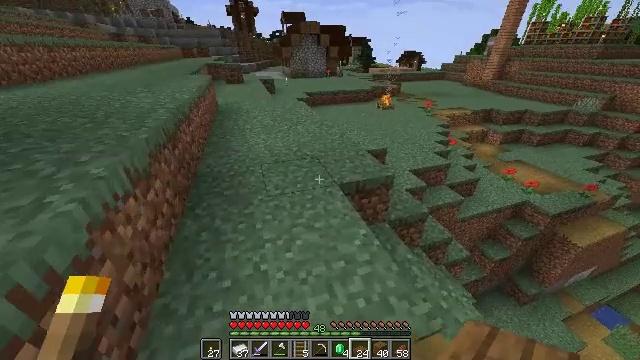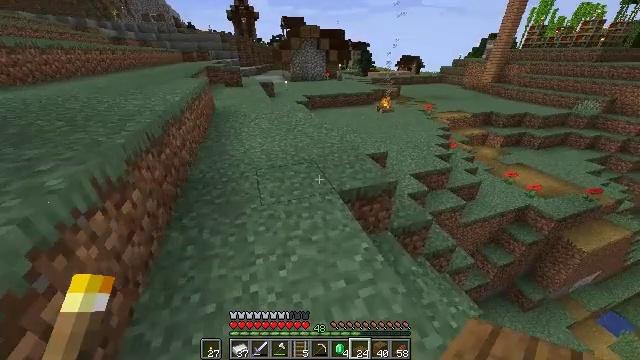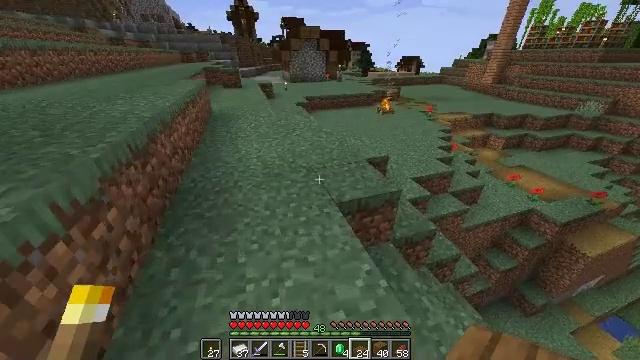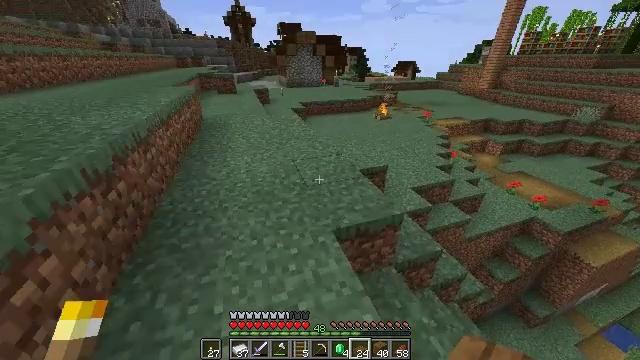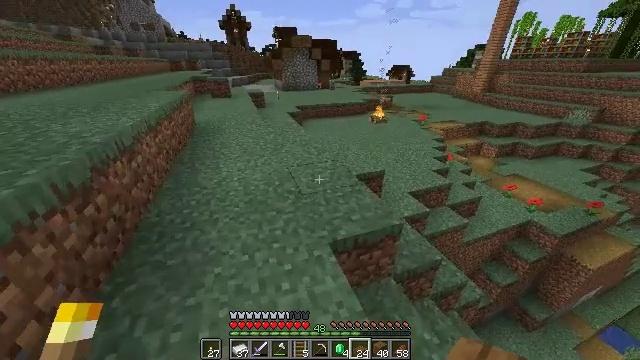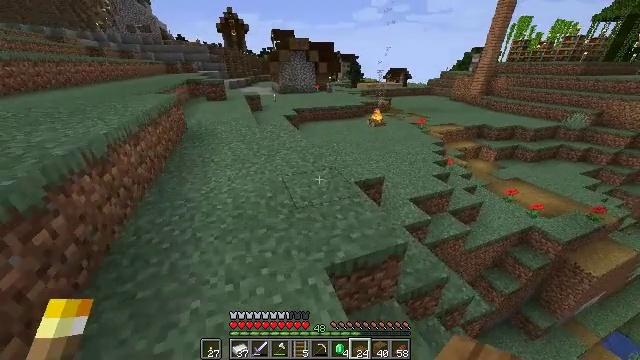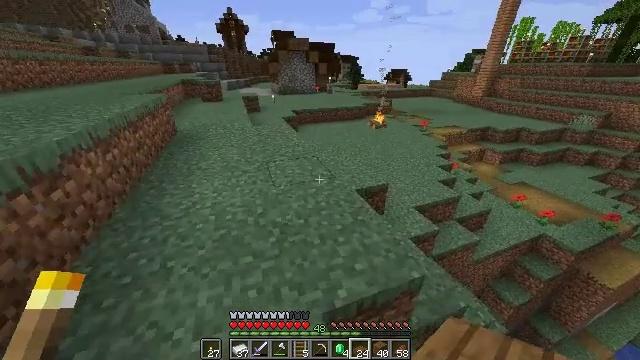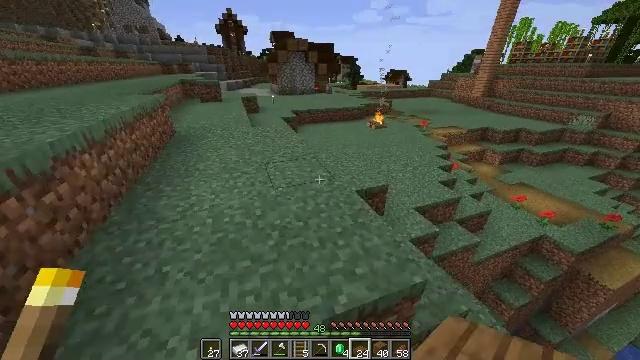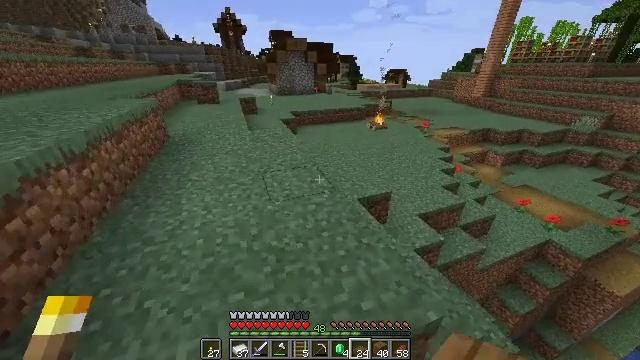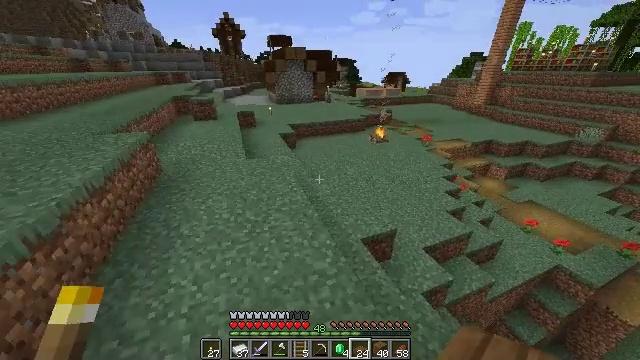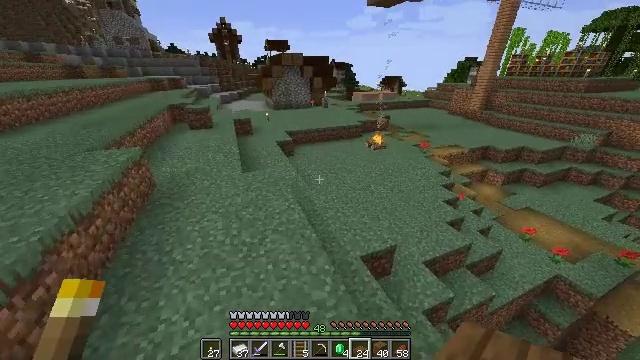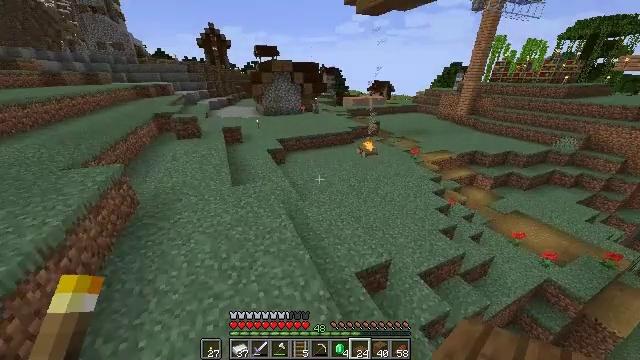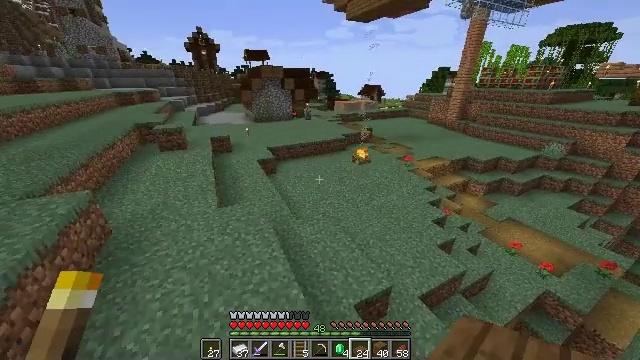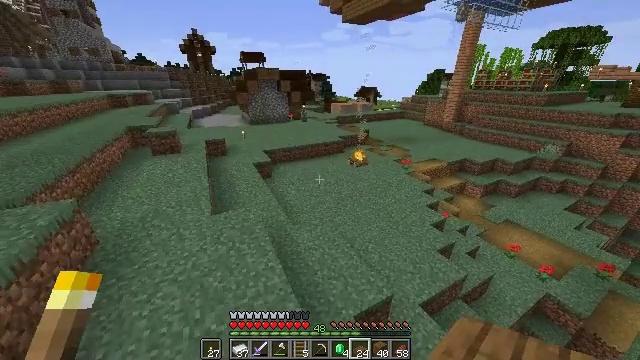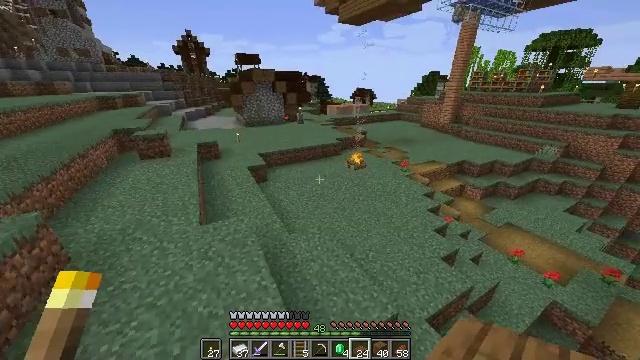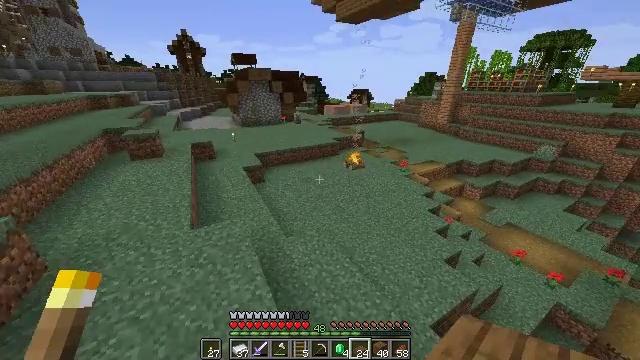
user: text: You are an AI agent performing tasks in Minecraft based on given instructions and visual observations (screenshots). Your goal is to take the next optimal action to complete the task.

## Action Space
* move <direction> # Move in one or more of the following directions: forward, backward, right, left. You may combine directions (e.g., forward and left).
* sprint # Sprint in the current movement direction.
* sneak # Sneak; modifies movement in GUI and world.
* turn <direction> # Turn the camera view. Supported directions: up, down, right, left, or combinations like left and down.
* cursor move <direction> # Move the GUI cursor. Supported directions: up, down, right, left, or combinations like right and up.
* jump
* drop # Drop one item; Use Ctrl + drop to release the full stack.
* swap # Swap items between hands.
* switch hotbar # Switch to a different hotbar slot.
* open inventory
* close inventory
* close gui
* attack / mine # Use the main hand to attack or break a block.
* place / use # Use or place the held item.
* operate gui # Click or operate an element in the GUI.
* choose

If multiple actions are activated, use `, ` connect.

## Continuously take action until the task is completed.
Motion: motion action
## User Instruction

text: Drop a spruce slab.
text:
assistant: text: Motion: move forward, sprint
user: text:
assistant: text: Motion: move forward, sprint
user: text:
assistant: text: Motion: move forward, sprint, turn up
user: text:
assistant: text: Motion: move forward, turn right
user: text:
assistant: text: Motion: move forward
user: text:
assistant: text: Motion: move forward
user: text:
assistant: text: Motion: move forward
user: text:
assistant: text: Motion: move forward, jump
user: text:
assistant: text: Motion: move forward, jump
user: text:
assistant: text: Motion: move forward, jump
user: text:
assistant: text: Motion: move forward, turn right, jump
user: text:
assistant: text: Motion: move forward, turn right, jump
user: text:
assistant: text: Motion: move forward, jump
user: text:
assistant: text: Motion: move forward, turn right, jump
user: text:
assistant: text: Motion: move forward, jump
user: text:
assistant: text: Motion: move forward, sprint, turn right, jump
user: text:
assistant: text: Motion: move forward, sprint, turn right, jump
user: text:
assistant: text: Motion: move forward, sprint, turn right, jump
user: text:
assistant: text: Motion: move forward, sprint, turn right, jump
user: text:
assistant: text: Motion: move forward, turn right, jump
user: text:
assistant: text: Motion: move forward, turn right, jump
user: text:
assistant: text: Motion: move forward, turn right, jump
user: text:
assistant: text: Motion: move forward, turn right, jump
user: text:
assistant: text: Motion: move forward, turn right and up, jump
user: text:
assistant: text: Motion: move forward, turn right, jump
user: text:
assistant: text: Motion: move forward, sprint, turn right, jump
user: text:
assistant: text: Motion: move forward, sprint, turn right, jump
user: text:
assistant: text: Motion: move forward, sprint, turn right, jump
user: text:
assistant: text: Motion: move forward, turn right, jump
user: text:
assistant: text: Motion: move forward, turn right, jump